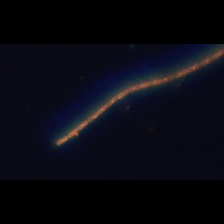
Taxon: Leptocylindrus
Group: Diatoms